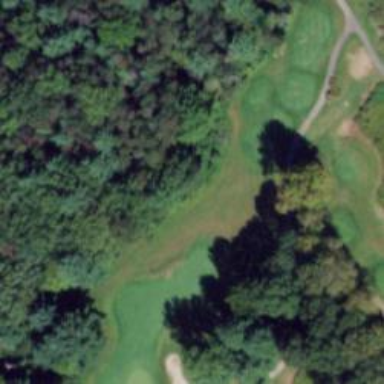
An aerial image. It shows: Area of rough grass used for golf.